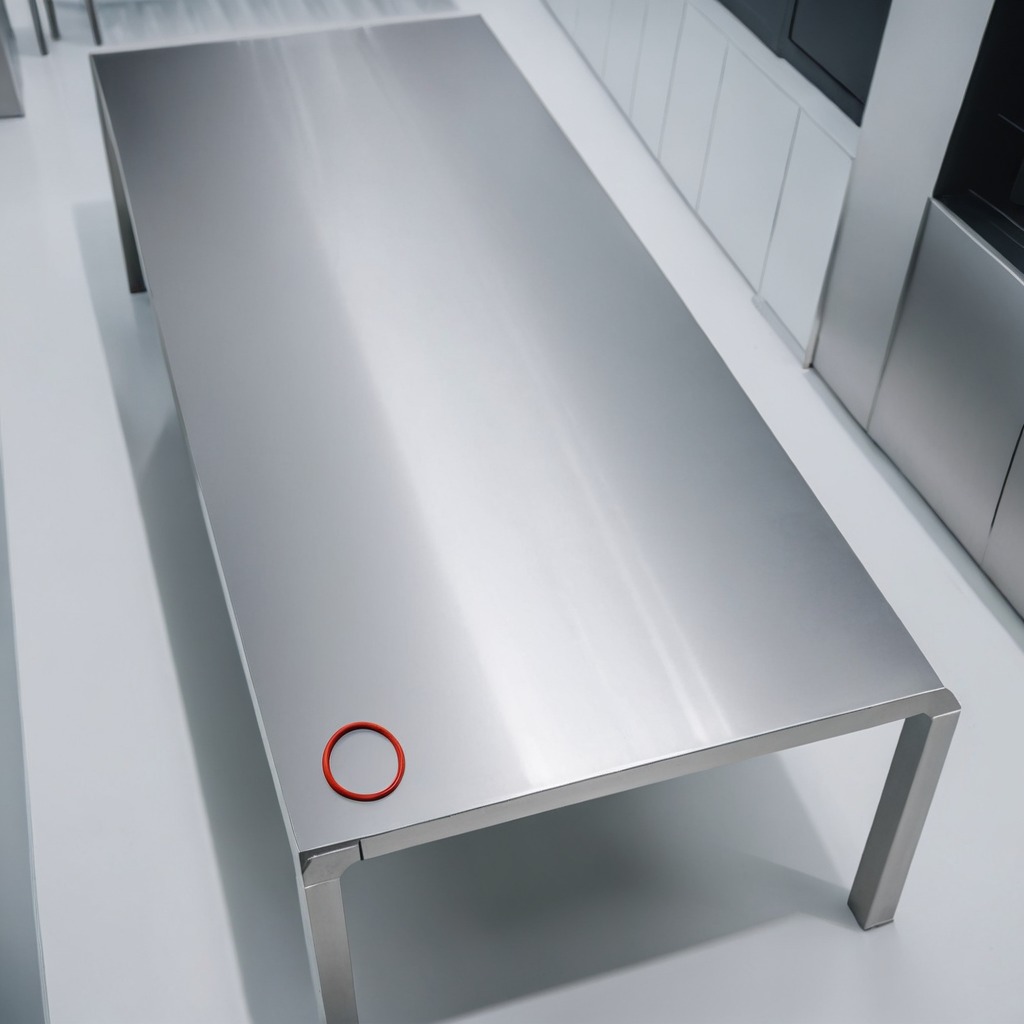
A rubber O-ring is lying on the stainless steel table in a high-end prototyping lab.